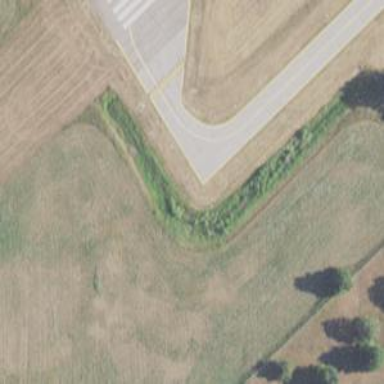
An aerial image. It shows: Image of taxiway at airport.